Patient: sex F, age 29
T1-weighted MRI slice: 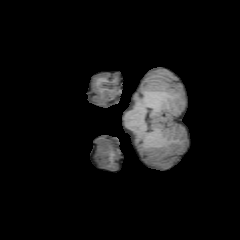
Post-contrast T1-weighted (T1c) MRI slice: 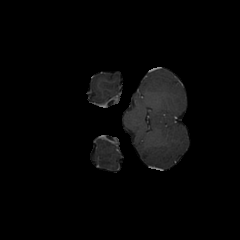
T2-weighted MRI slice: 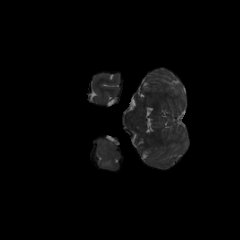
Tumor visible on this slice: yes
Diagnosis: Astrocytoma, IDH-mutant
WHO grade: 2